Question: I wrote a program to crawl website to get data and output to a excel sheet. The program is written in C# using Microsoft Visual Studio 2010.
For most of the time, I have no problem getting content from the website, parse it, and store data in excel.
However, once a will I'll run into issue, saying that there are illegal characters (such as '▶️') that prevents outputting to excel file, which crashes the program.
I also went onto the website manually and found other illegal characters such as 'U'.
I tried to do a '.Replace()' but the code can't seem to find those characters.
'''
string htmlContent = getResponse(url); //get full html from given url
string newHtml = htmlContent.Replace("▶️", "?").Replace("U", "?");
'''
So my question is, is there a way to strip out all characters of those types from a html string? (the html of the web page) Below is the error message I got.
I tried Anthony and woz's solution and that didn't work...

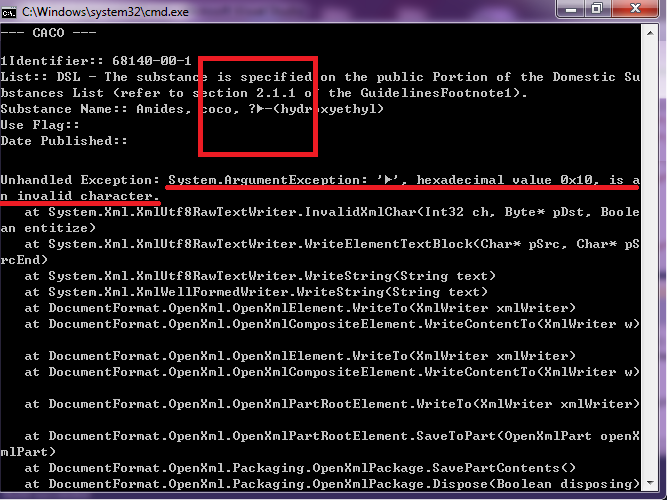
Answer: thank you for the replies and thanks for the help.
After couple more hours of googling I have found the solution to my question. The problem was that I had to "sanitize" my html string.
<URL>
Above is the helpful article I found, which also provides code example.